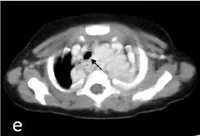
Second case of a girl with cutaneous back and posterior mediastinal hemangiomas. Follow-up CT demonstrating mild regression in the upper mediastinal lesion in.
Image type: radiology (ct)